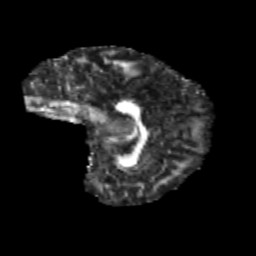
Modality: FA
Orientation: sagittal
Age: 11
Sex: male
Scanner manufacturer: siemens
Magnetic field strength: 3 T
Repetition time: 3.8 s
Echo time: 0.07 s